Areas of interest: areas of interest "Theater"
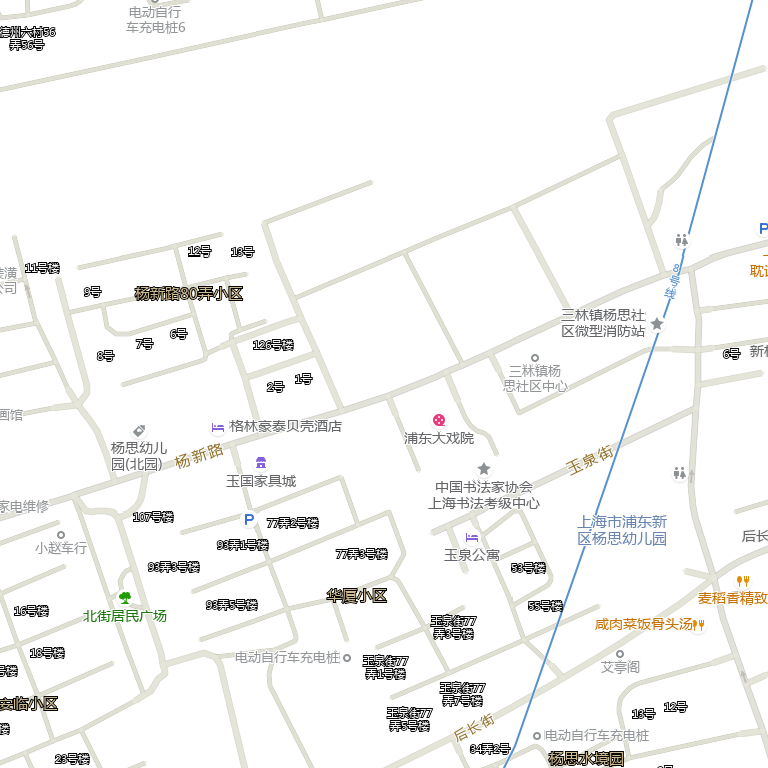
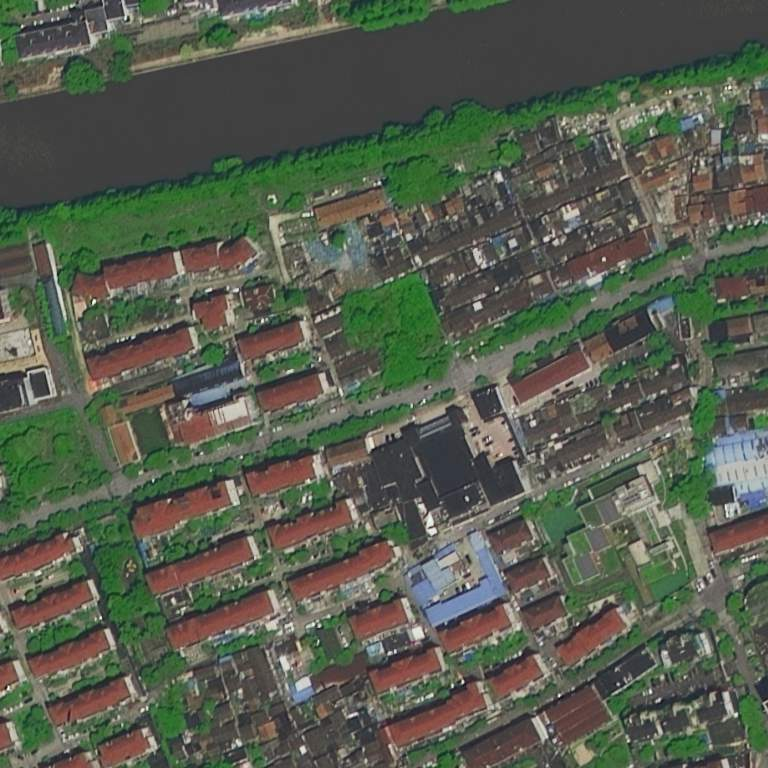